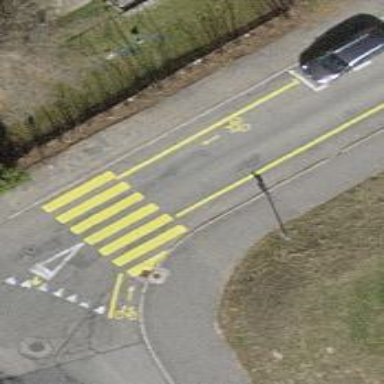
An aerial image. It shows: Zebra crossing on the road.